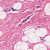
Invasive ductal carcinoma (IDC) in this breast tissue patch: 0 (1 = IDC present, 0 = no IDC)